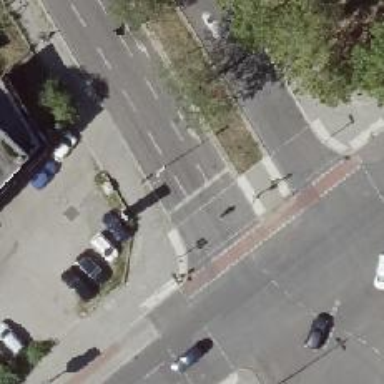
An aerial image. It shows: Road with traffic signals.